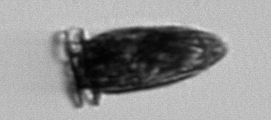
Label: Dinophysis_norvegica